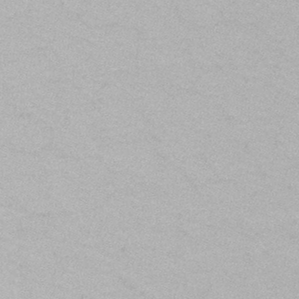
Label: frost